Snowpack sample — Buffalo Mountain, Silverthorne, Colorado, USA (1/25/25, 10:11 AM MST)
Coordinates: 39.6222, -106.1139
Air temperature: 22 °F
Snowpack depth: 110 cm
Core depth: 40 cm
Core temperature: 46.4 °F
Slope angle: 12°, slope face: 102°
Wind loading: high
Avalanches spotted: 0
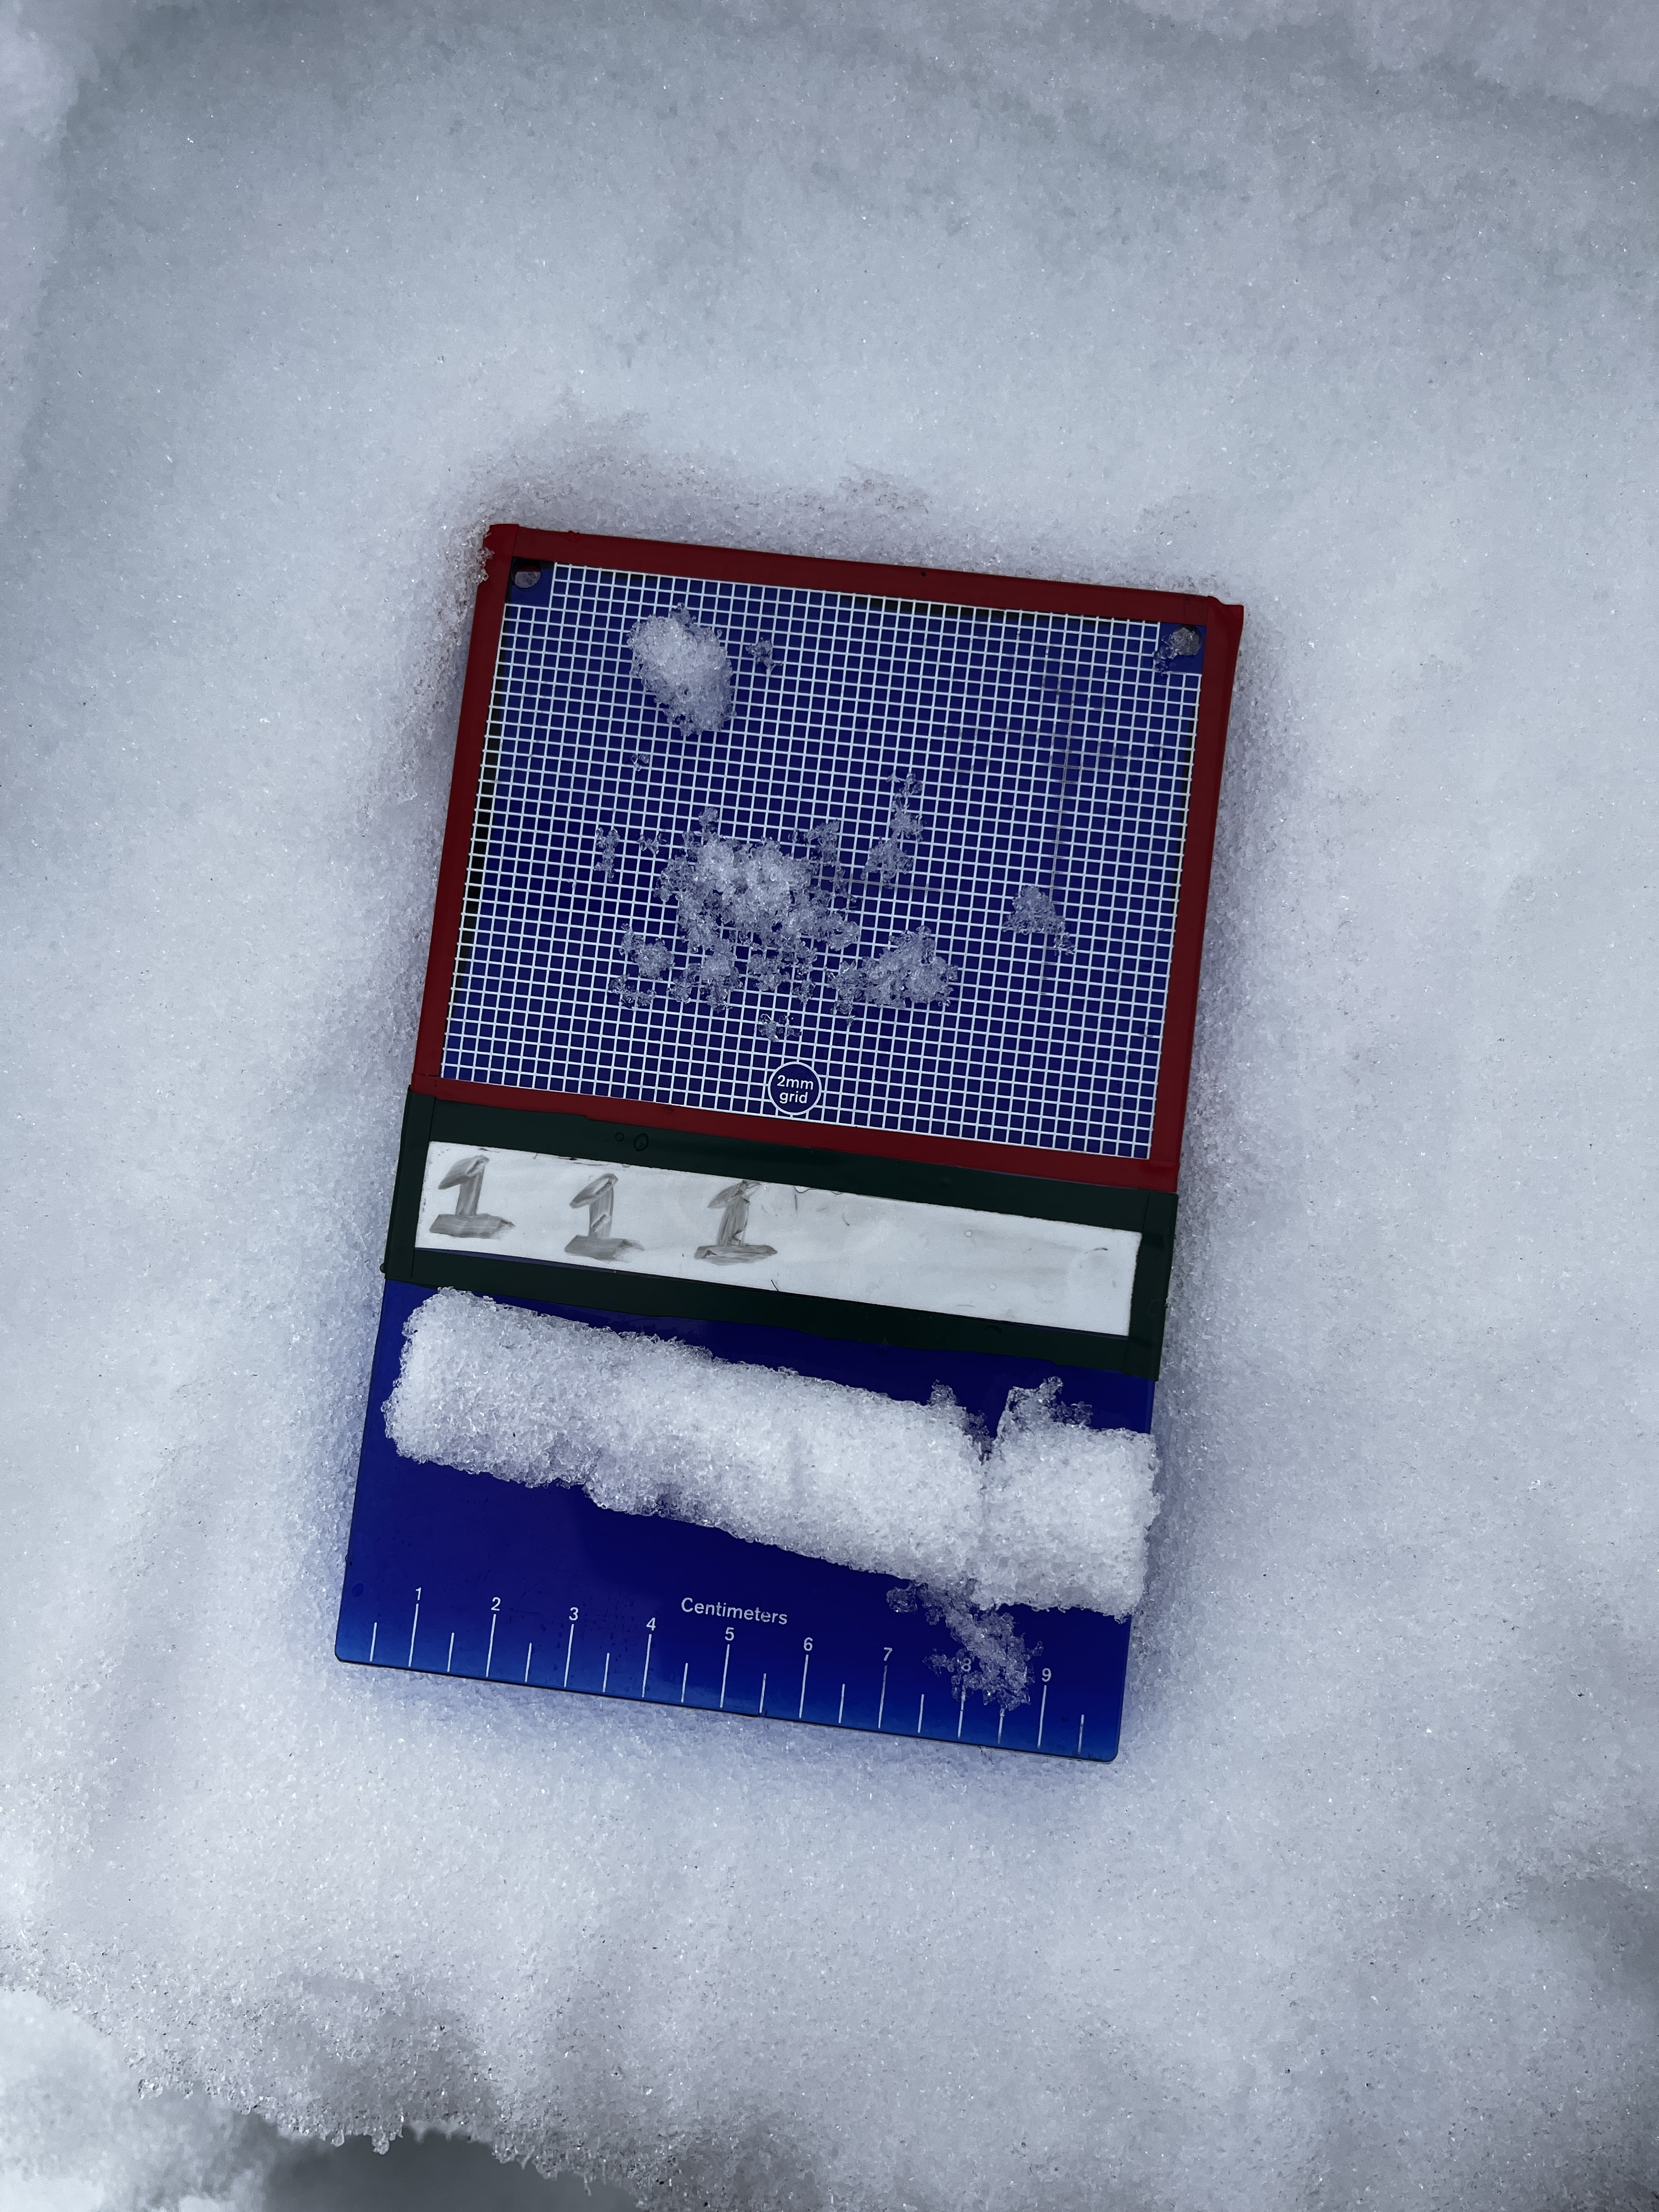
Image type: crystal_card
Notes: No avalanches nearby, collected on the outskirts of a fire break 15 meters from the treeline, on way to Buffalo and Red Mountain